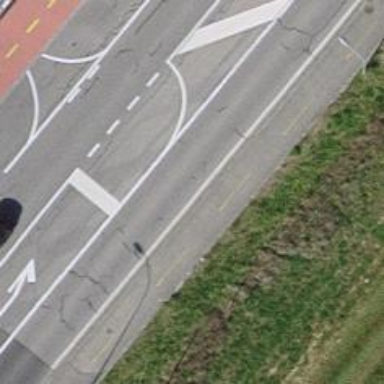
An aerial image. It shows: Asphalt road with primary highway and cycle track.